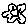
Label: flower